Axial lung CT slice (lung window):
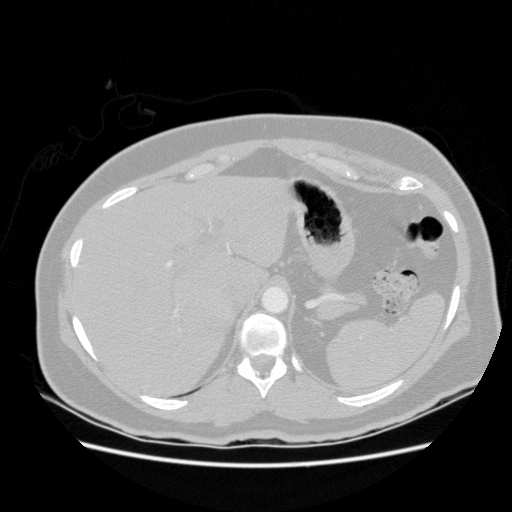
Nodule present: no